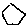
Label: hexagon